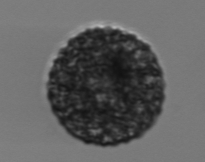
Label: Vicicitus_globosus